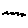
Label: zigzag